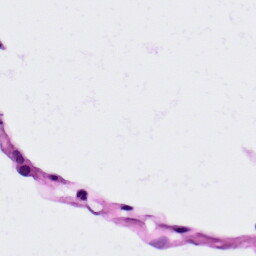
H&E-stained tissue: Lung